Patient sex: F
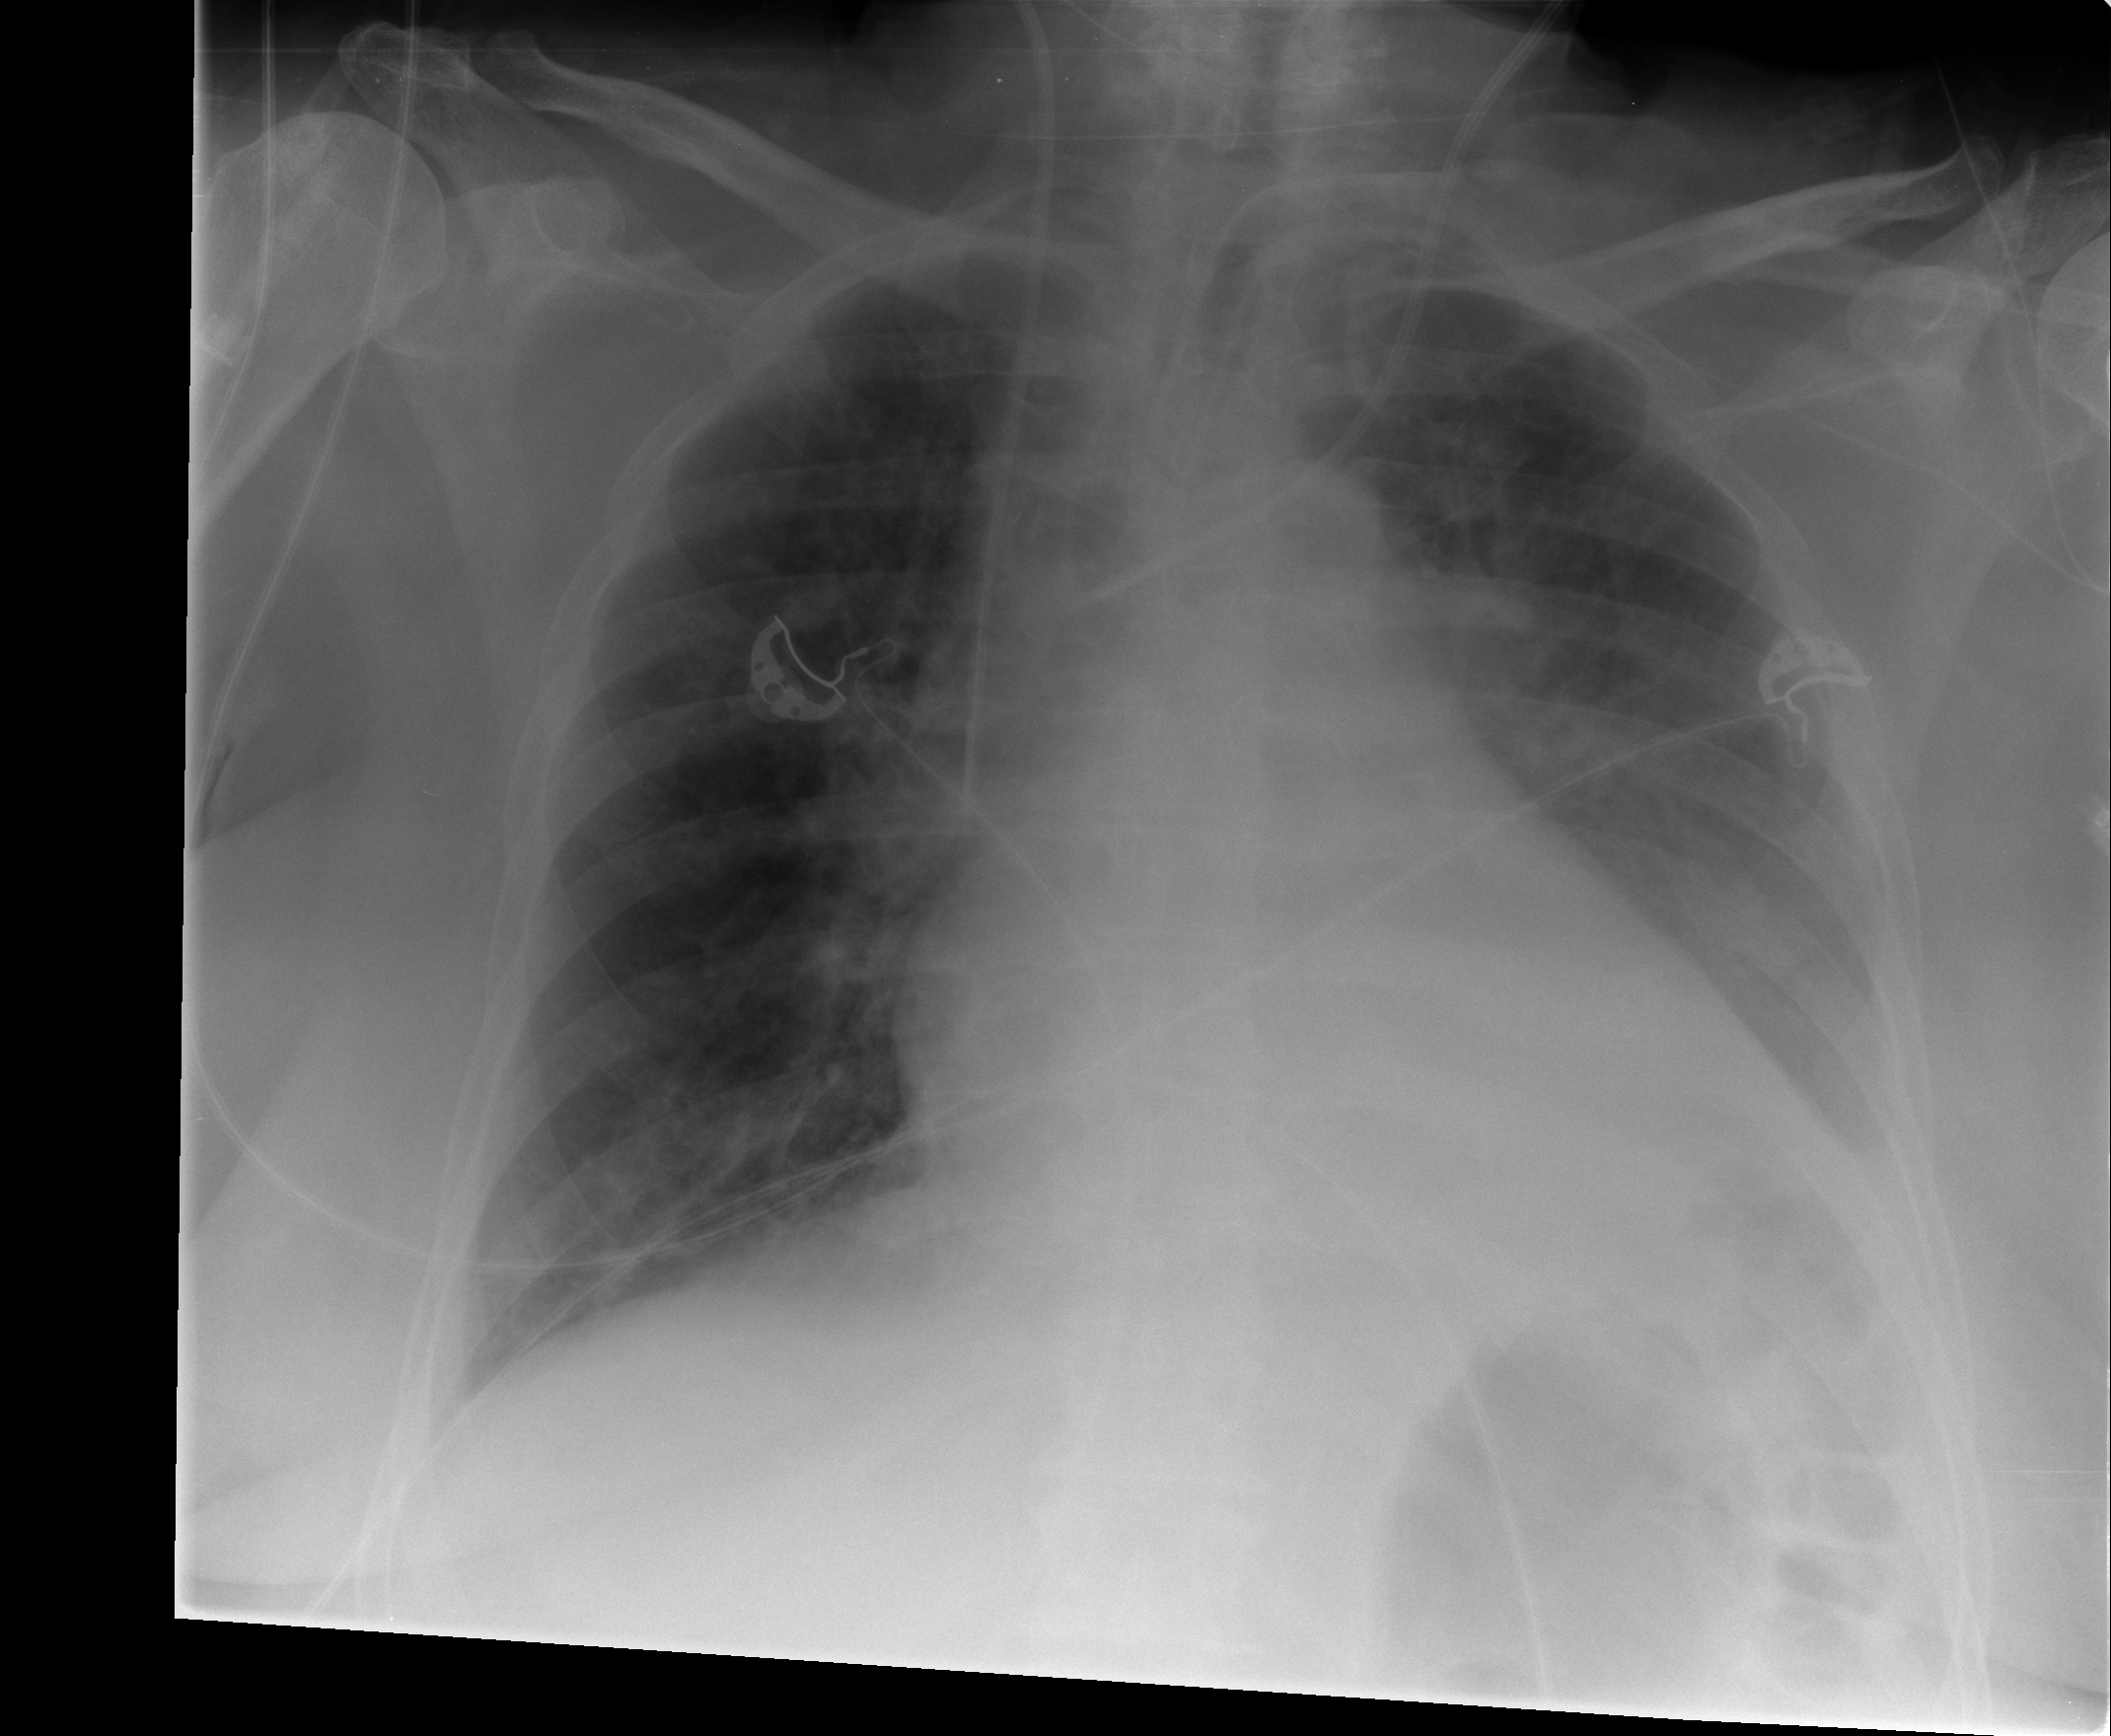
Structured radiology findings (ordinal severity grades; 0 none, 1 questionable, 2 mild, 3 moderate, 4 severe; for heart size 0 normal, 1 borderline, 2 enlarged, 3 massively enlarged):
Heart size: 2
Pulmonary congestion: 0
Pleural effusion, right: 0
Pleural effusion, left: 2
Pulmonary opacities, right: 0
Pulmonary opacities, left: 1
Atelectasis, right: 0
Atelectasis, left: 2